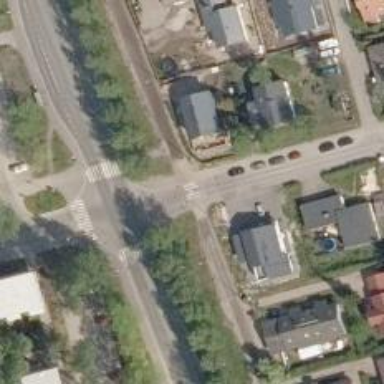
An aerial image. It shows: Uncontrolled road crossing.